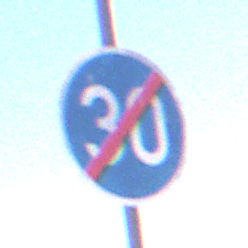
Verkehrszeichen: EndeMindestgeschwindigkeit
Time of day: Midday
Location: Outdoor (Nature)
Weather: Clear
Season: NotSpecified
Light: Natural